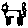
Label: cat